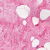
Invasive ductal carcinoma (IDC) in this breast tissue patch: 0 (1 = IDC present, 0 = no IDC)